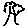
Label: tree